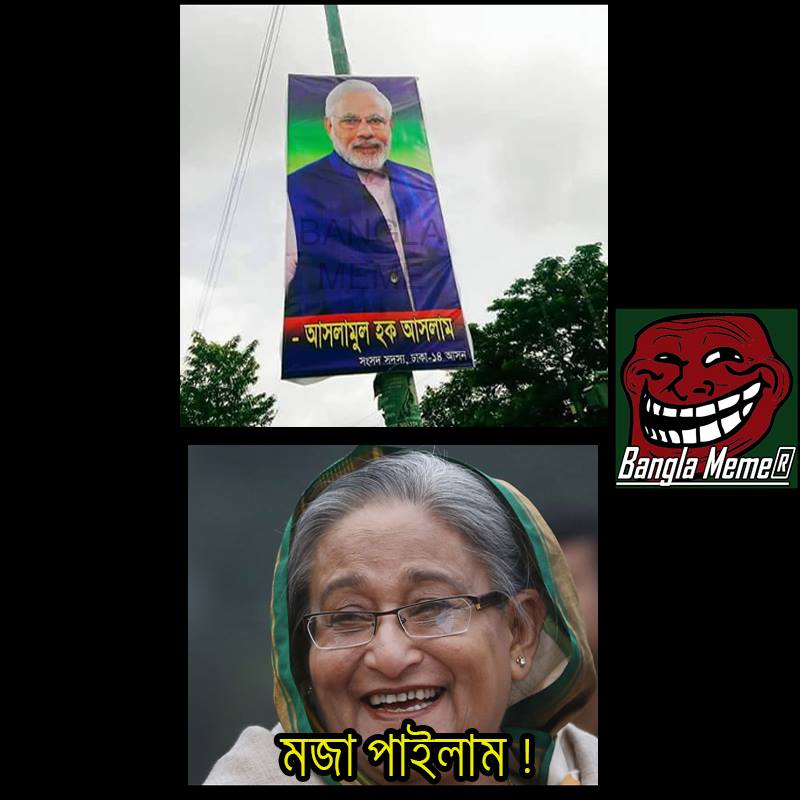
Caption: আসলামুল হক আসলাম   সংসদ সদস্য, ঢাকা-১৪ আসন     মজা পাইলাম !
Label: hate